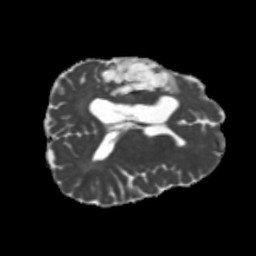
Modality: MD
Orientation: axial
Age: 42
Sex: male
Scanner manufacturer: siemens
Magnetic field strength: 3 T
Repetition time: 5.25 s
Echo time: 0.08 s